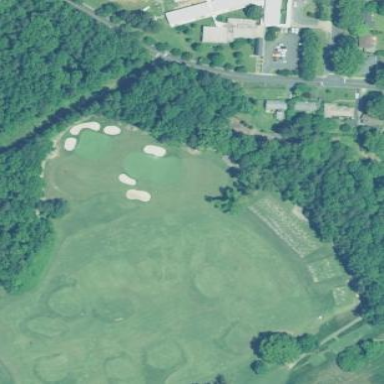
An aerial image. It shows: Grassy area designated for driving range golf.